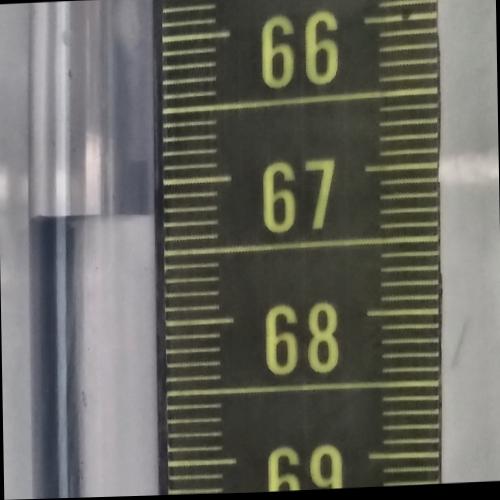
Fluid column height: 67.2 cm